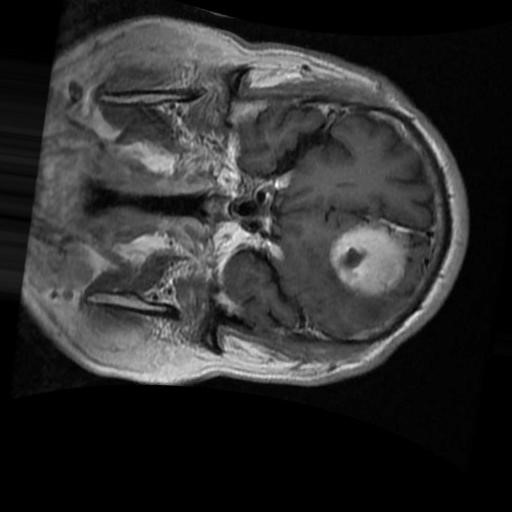
Label: brain_menin